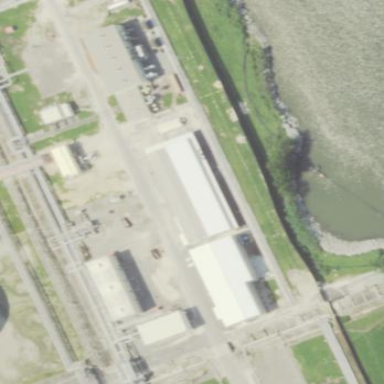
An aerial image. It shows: Industrial building.